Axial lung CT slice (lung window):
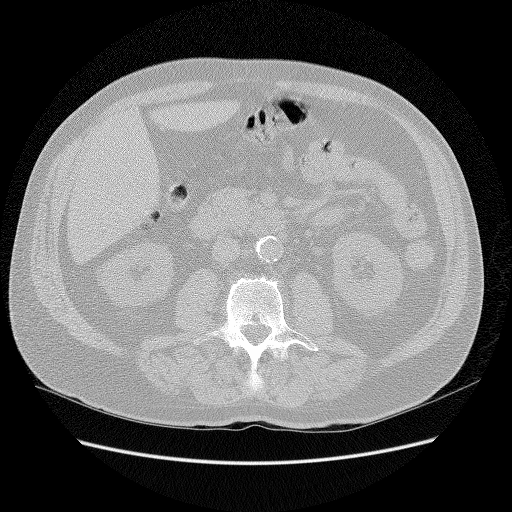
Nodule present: no